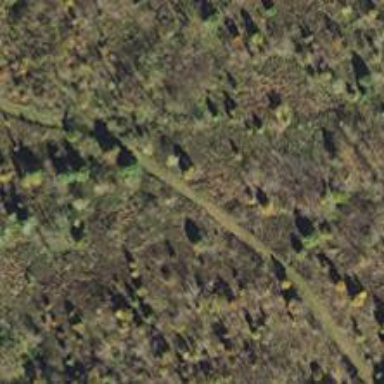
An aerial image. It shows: Path with excellent trail visibility.